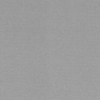
Label: dusty